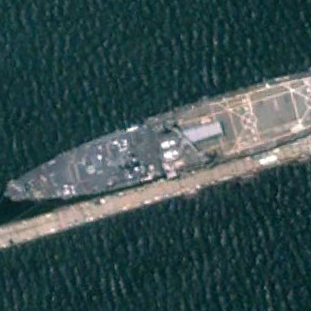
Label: combat